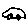
Label: car